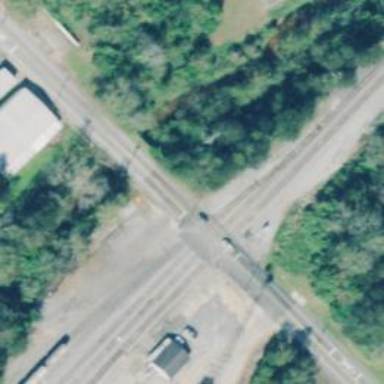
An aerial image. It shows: Level crossing with lights at the railway.